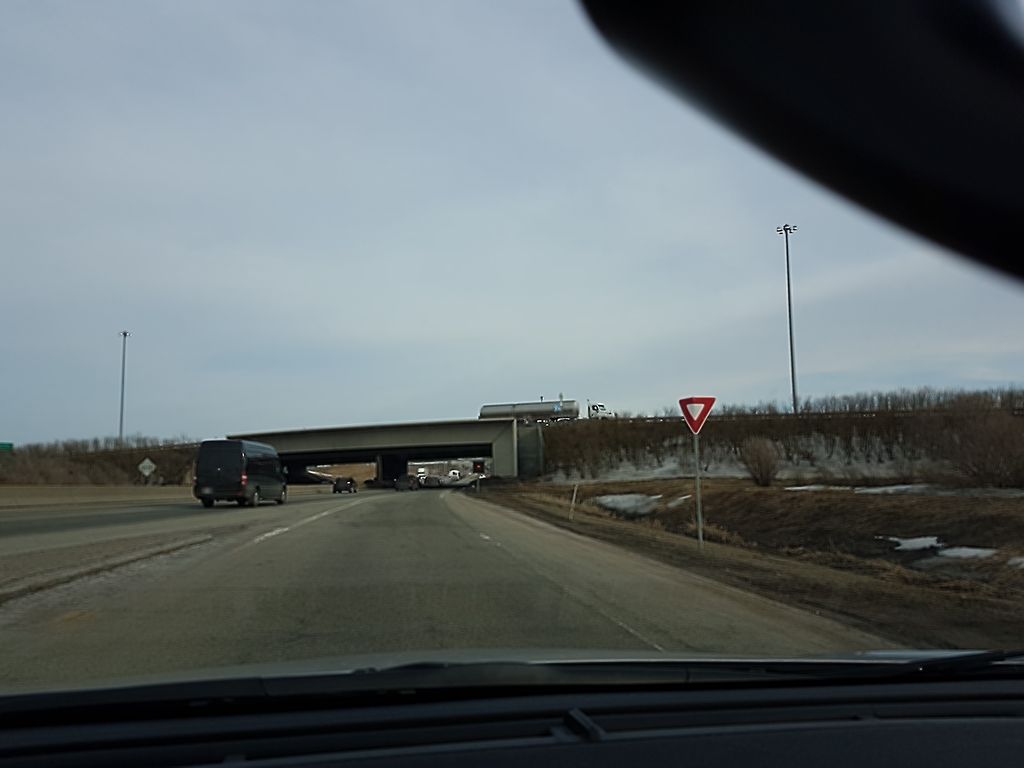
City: quebec_city